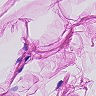
Metastatic tissue present: no